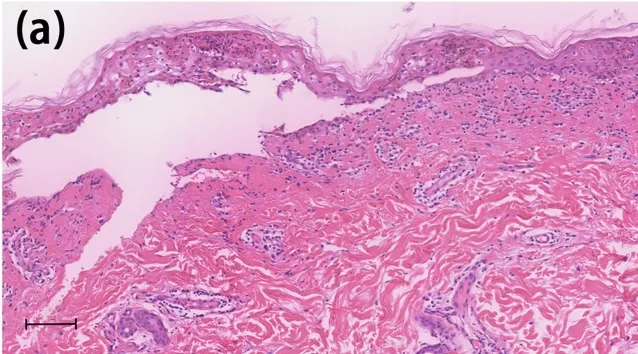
Histological features. Case 1 (A) Histological examination of the biopsy revealed interface dermatitis with whole-layer epidermal necrosis and dermal-epidermal separation and perivascular infiltration of lymphocytes in the upper dermis.
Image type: pathology (h&e)